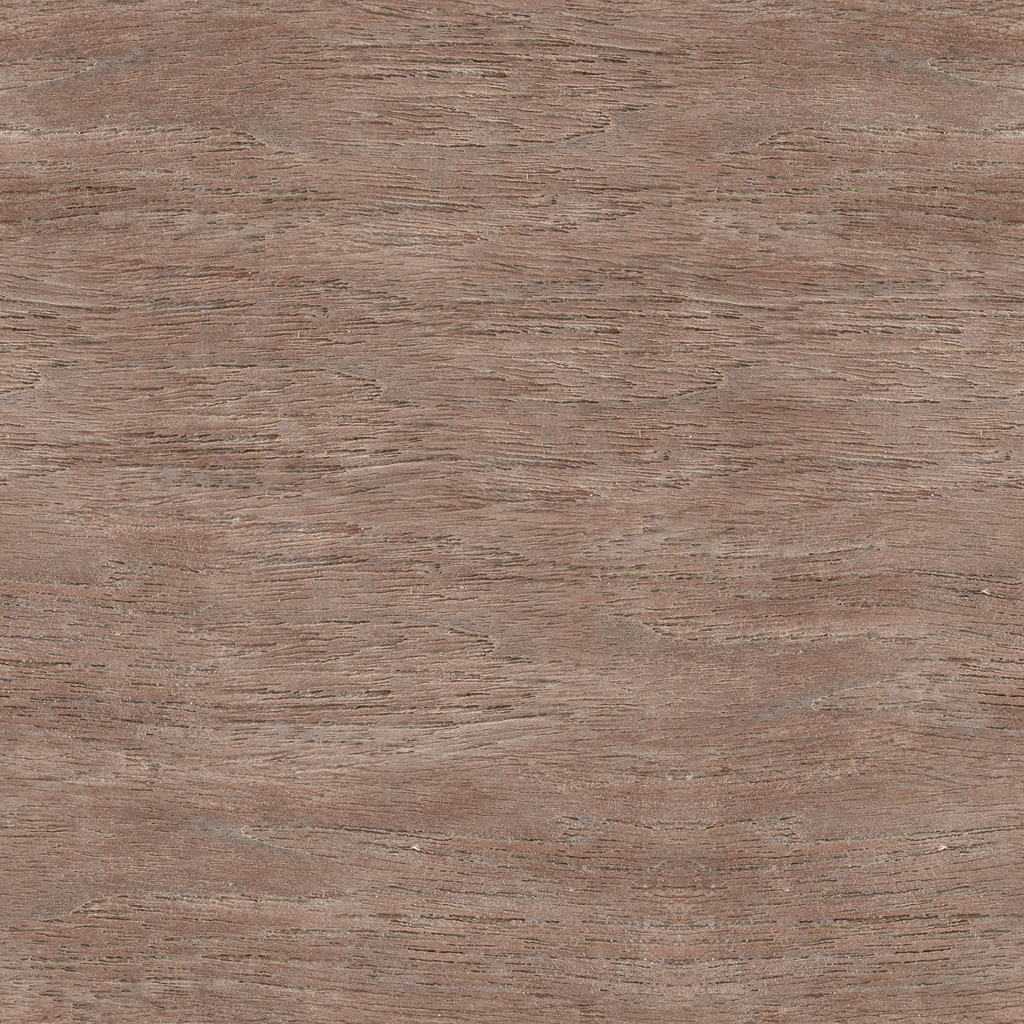
Texture map type: Color